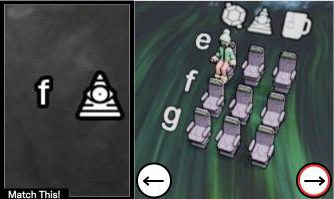
Task: seats
Answer: no